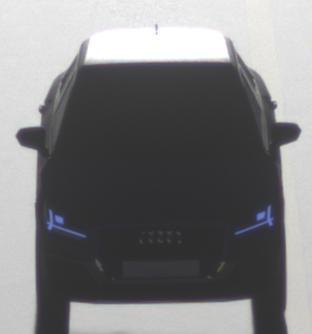
Make: Audi
Model: Q2
Model produced from: 2016
Model produced until: 2020
Doors: 5
Color: gray
Road condition: dry road
Daytime: sunrise or sunset
Contrast: high contrast